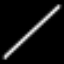
Label: line